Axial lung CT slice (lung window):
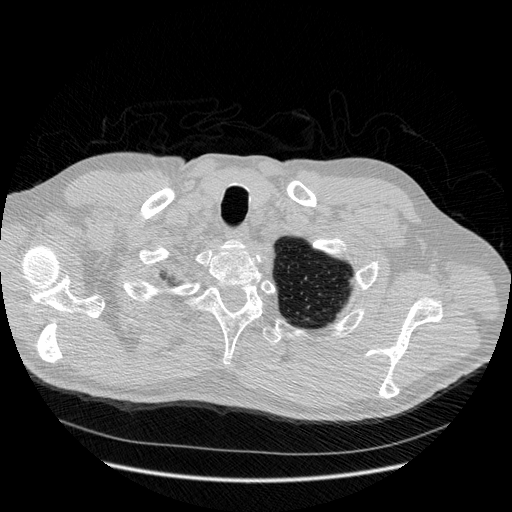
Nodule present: no